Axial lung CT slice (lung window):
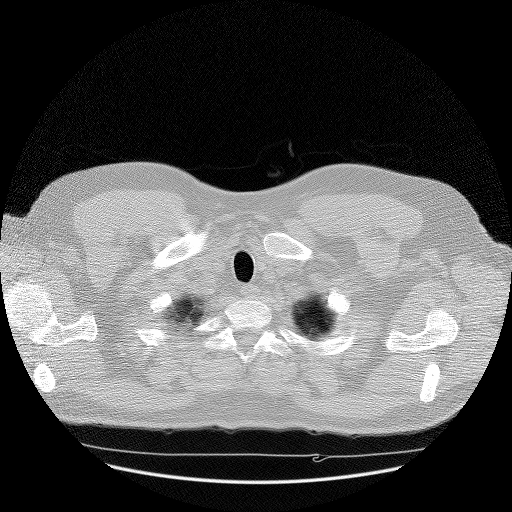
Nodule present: no